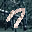
Label: 7